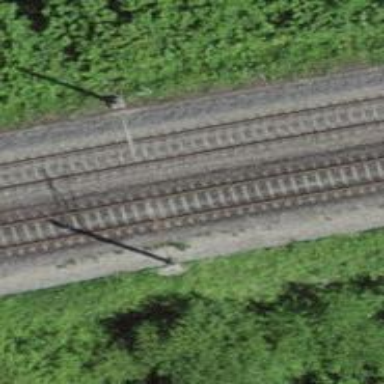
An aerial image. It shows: Single railway track with electrification through contact line.